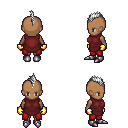
a pixel art fantasy rpg character, female body template, human, dark skin, maroon tunic, red pants, white mohawk hairstyle, gold gloves, metal boots, four views (front, back, left, right), 2x2 character sprite sheet, small pixel art, hard edges, no anti-aliasing